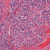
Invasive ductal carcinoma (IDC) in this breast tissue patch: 1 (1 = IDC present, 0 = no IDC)